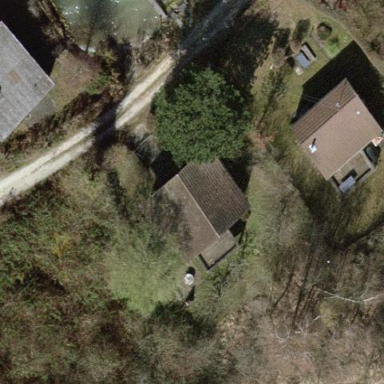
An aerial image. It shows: Simple house.